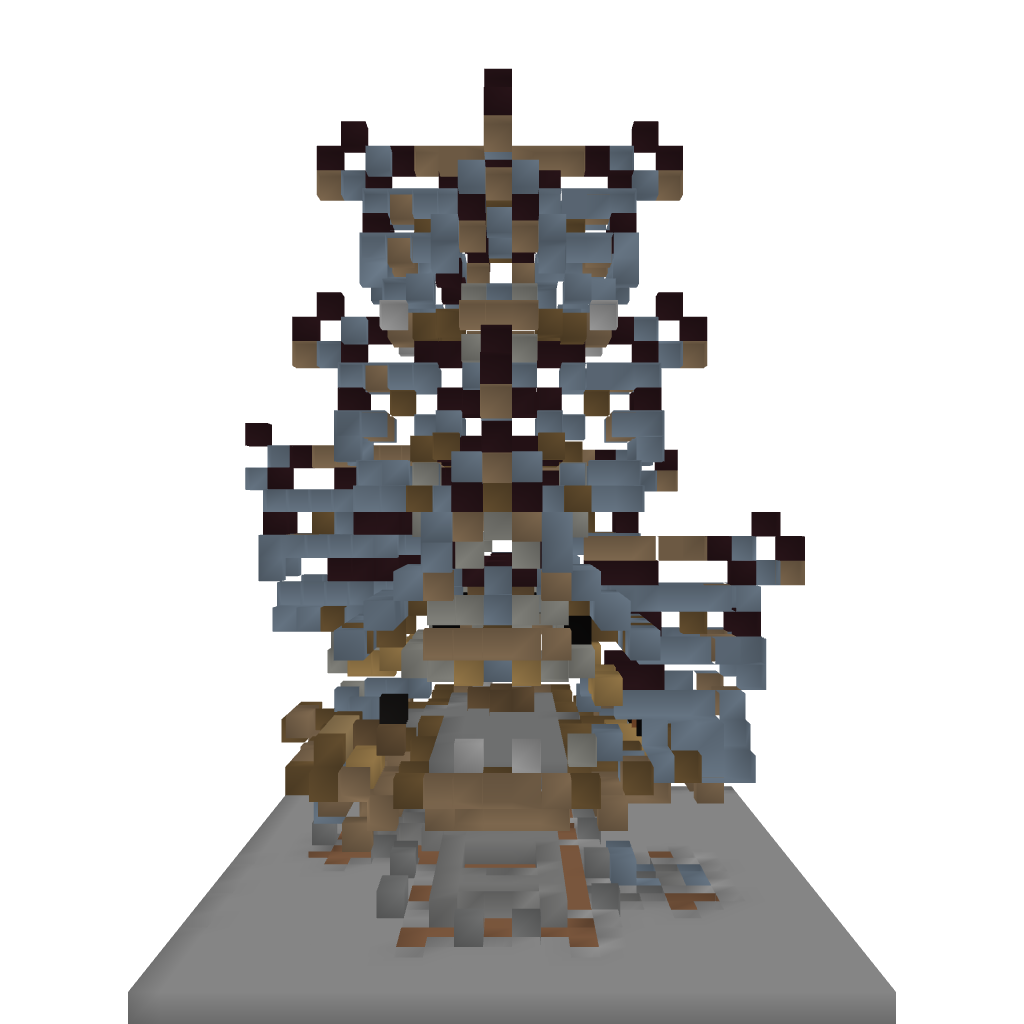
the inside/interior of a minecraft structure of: middle class Nordic house